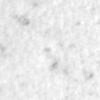
Label: no_change